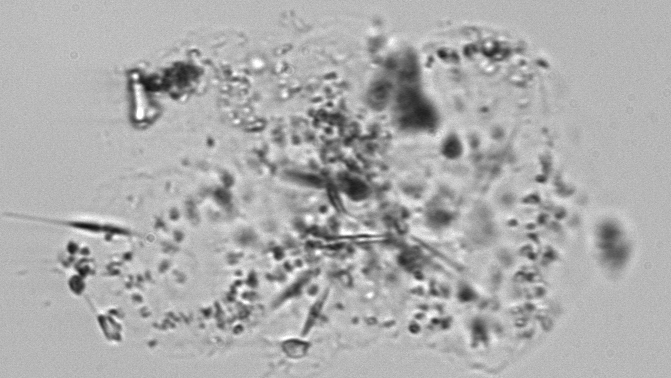
Label: Phaeocystis_debris